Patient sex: F
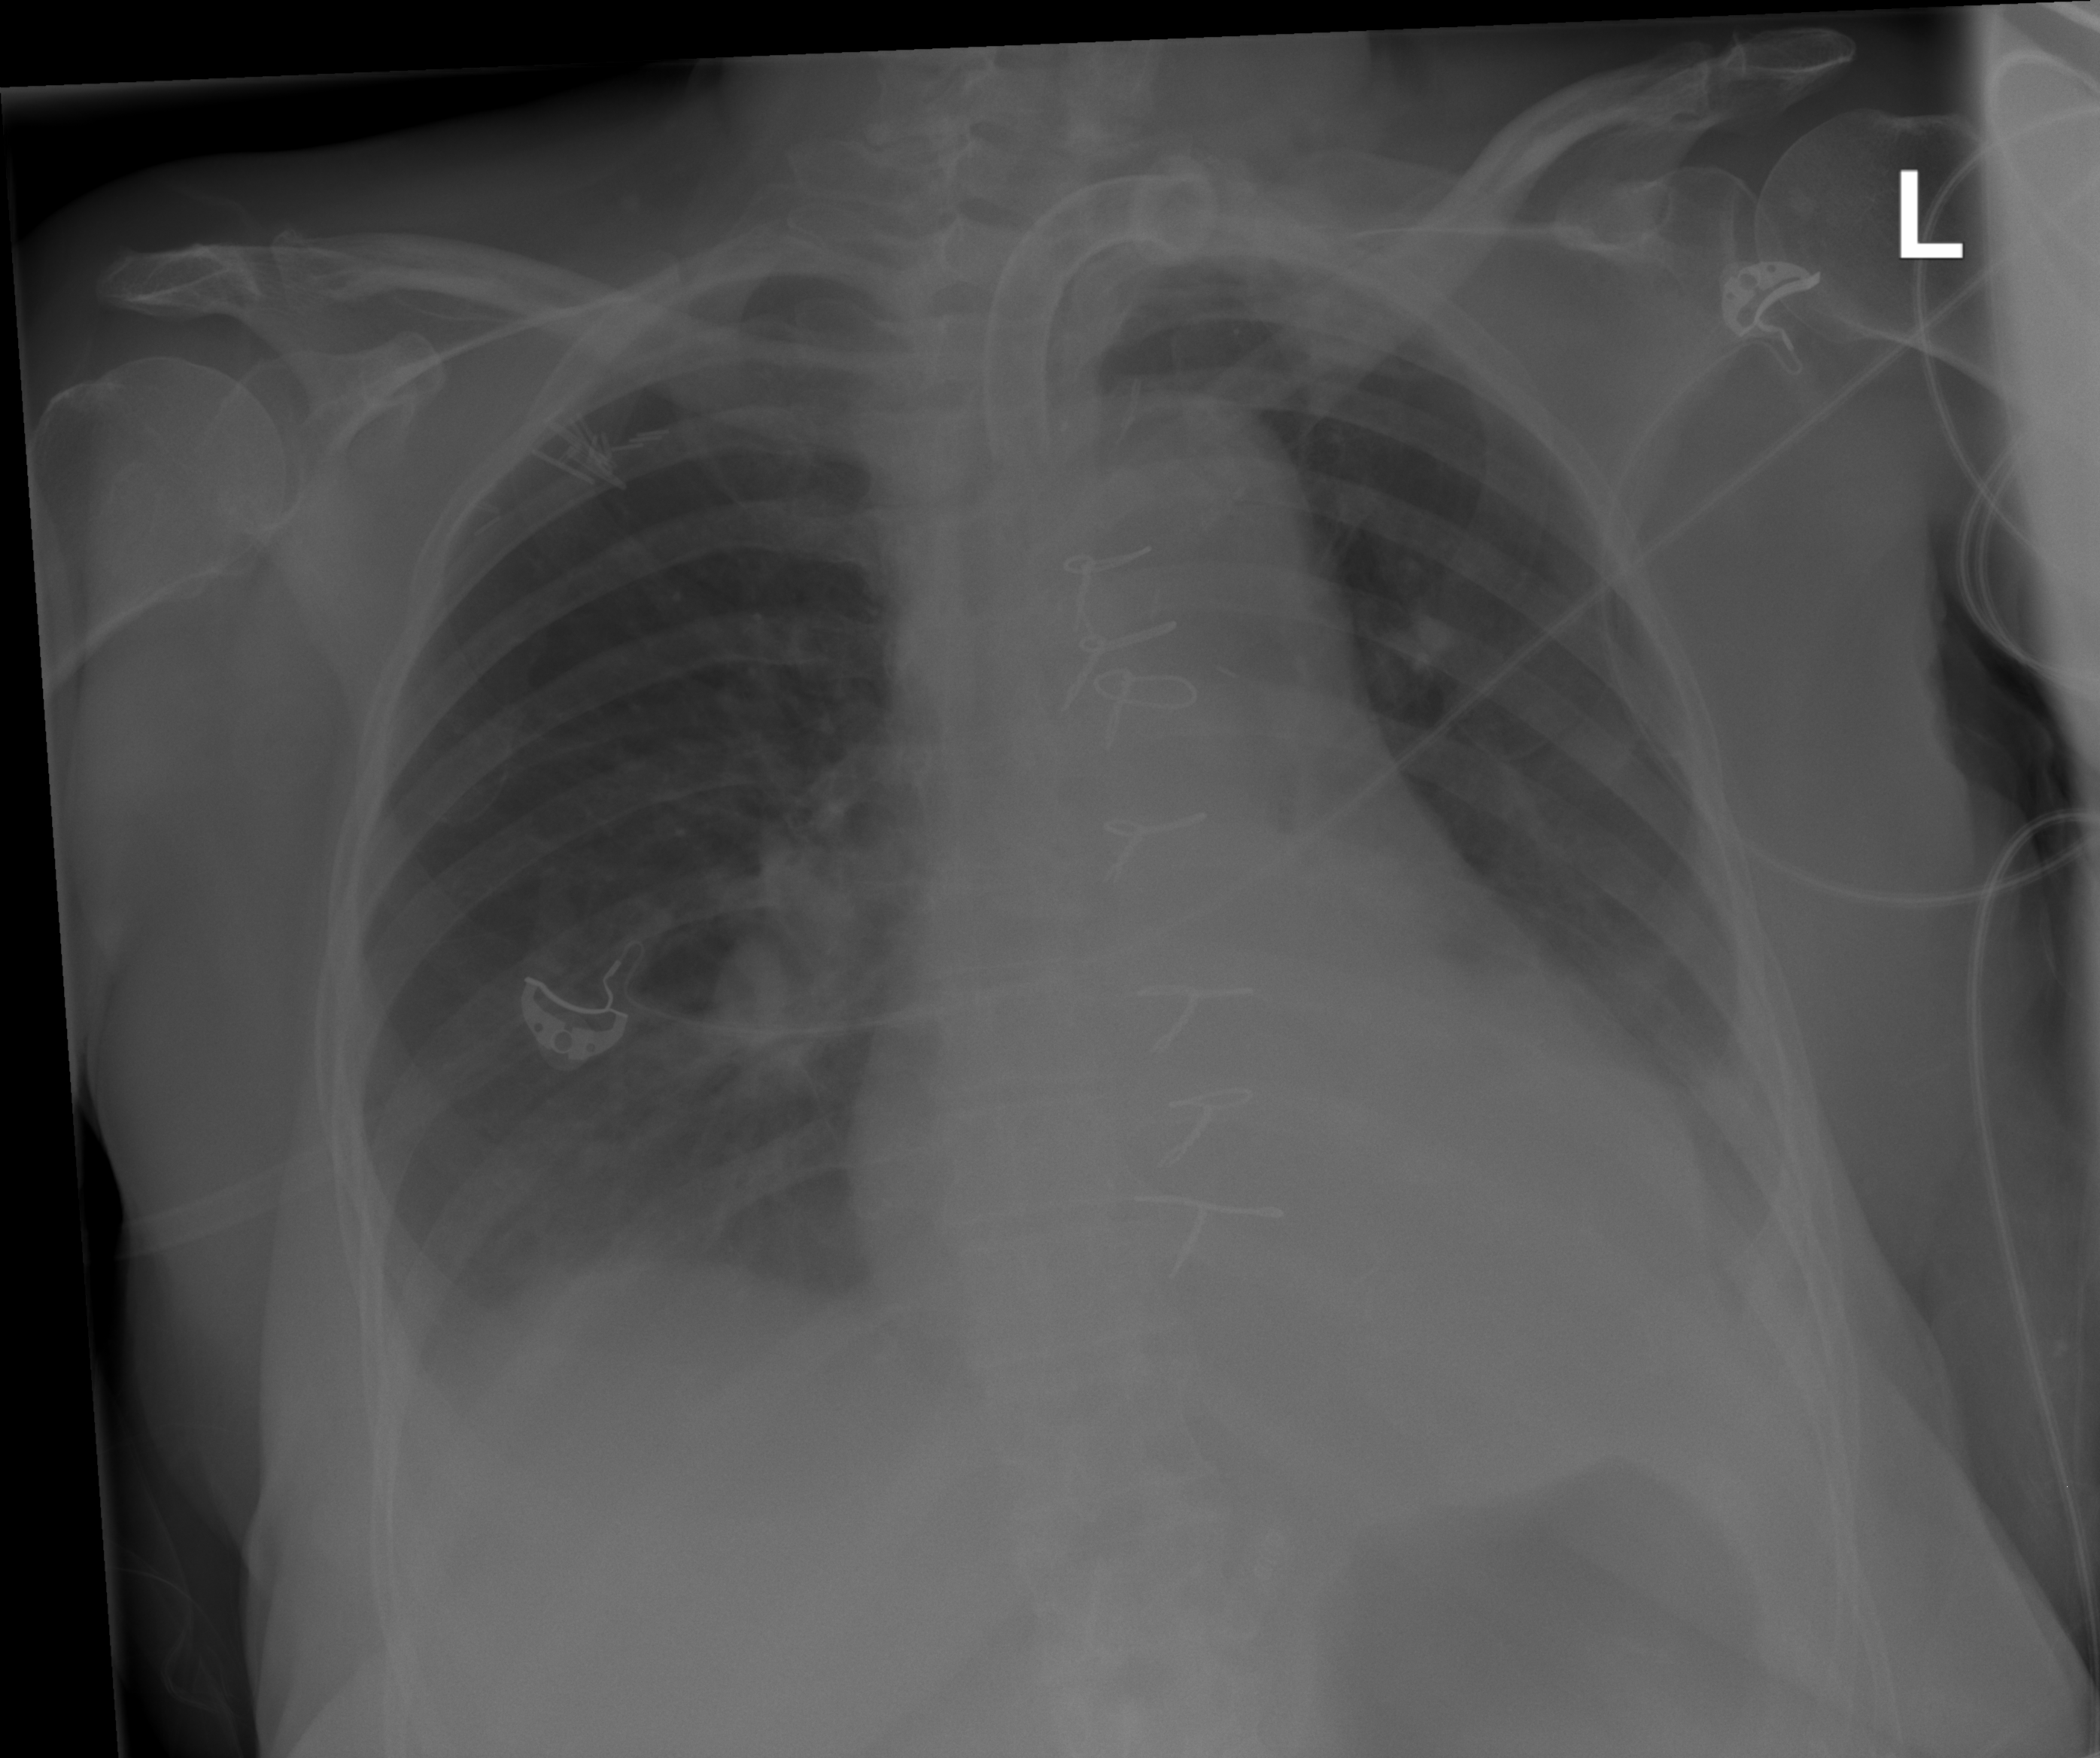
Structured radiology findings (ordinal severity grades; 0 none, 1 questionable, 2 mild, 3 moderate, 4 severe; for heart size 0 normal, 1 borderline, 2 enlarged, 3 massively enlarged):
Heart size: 2
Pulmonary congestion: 0
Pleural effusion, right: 2
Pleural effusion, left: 2
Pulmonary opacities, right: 1
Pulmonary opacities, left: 2
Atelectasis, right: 2
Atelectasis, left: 2